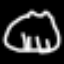
Label: frog